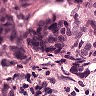
Metastatic tissue present: yes